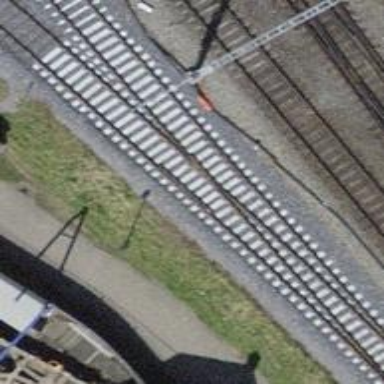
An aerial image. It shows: Single railway siding track.